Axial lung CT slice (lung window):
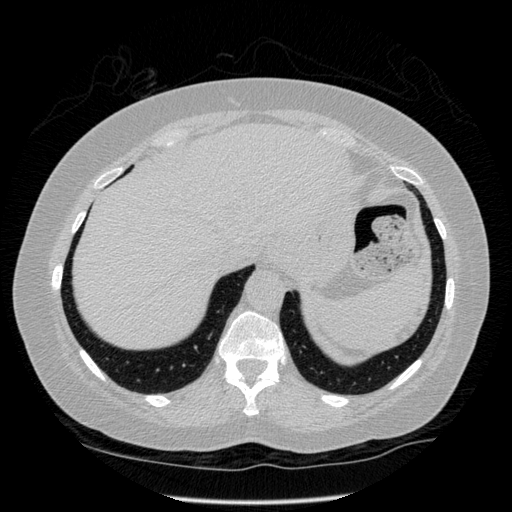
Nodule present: no